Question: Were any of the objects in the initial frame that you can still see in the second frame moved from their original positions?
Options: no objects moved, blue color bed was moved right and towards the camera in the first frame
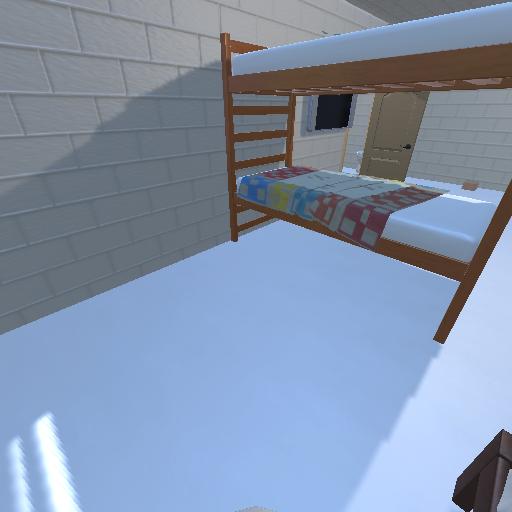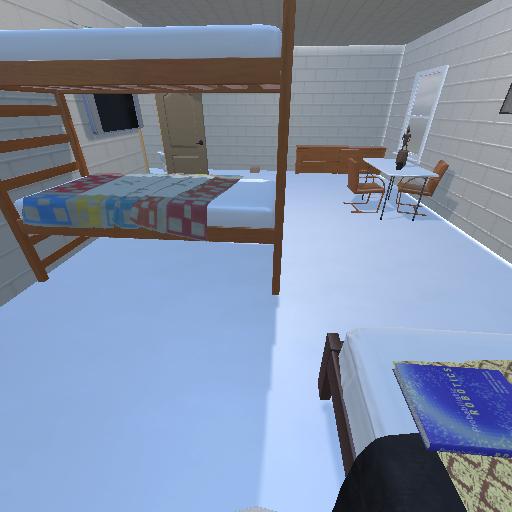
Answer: no objects moved